Question: I want to return all the rows that contains a specific string to a textbox.
I tried a lot of things but didn't get the result i was looking for.
'''
foreach(DataRowView drTesla in dgdArtikel.ItemsSource)
{
if (dgdArtikel.Items.Contains("Tesla"))
{
// do something
}
}
'''
Description of image, overview datatable and the wanted result

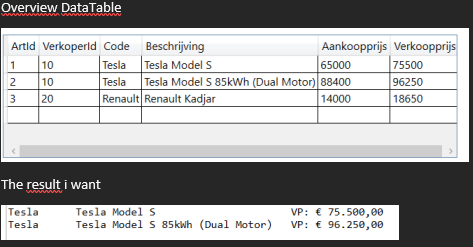
Answer: Since I am pretty sure your datagrid view has rows of concrete type which you forgot to mention the correct way to do what you need is:
'''
dgdArtikel.ItemsSource.Cast<Artikel>().Where(i => i.Code == "Tesla")
'''